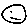
Label: circle